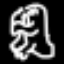
Label: frog